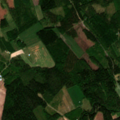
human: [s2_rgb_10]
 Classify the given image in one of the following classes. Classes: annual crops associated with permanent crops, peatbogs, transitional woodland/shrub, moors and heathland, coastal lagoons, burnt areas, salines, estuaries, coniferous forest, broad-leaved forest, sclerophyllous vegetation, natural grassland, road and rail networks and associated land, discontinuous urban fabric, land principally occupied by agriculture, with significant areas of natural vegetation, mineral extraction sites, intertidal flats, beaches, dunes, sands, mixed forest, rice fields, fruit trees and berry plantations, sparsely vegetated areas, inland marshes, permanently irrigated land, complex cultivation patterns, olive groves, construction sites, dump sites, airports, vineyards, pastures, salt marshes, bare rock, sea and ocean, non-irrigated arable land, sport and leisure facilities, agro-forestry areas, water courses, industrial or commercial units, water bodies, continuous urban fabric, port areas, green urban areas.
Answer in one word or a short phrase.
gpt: land principally occupied by agriculture, with significant areas of natural vegetation, coniferous forest, mixed forest